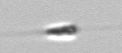
Label: flagellate_morphotype3